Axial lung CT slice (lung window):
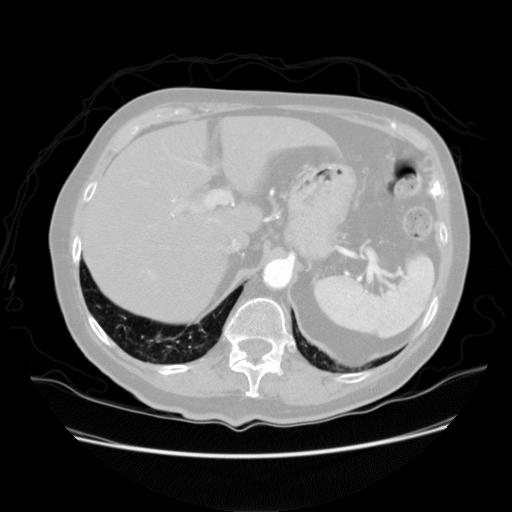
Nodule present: no